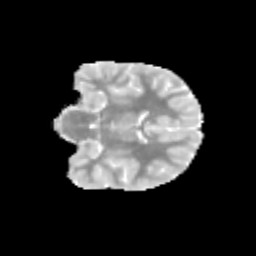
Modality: MD
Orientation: coronal
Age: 12
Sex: male
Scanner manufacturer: siemens
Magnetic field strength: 3 T
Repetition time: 3.8 s
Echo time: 0.07 s